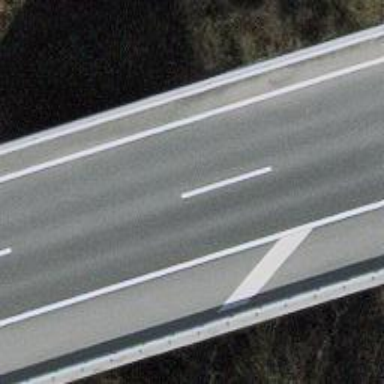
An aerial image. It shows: Motorway bridge with asphalt surface.